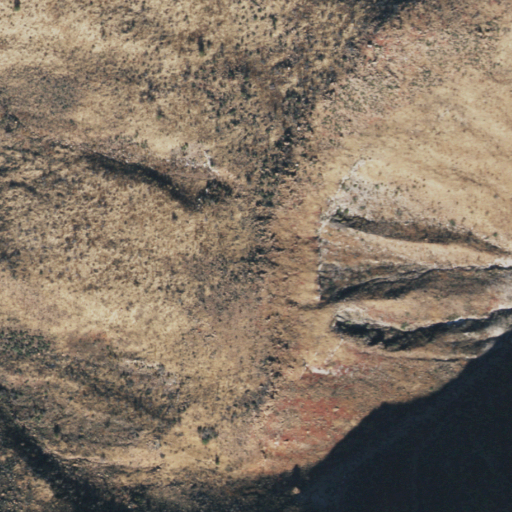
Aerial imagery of mountain in Arizona named Government Mountain containing only grassland